Field crop: maize
Growth stage: 2
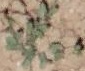
Species: convolvulus